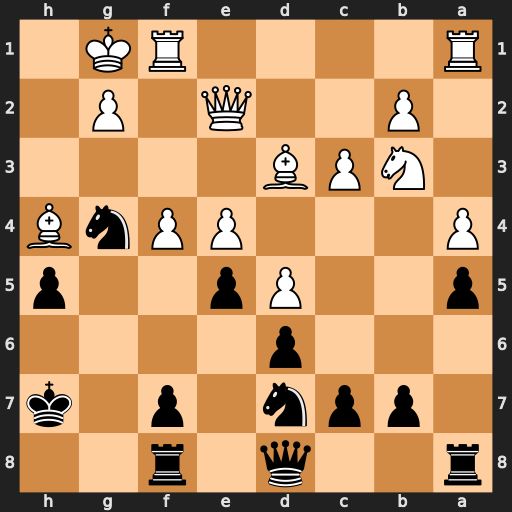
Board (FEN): r2q1r2/1ppn1p1k/3p4/p2Pp2p/P3PPnB/1NPB4/1P2Q1P1/R4RK1
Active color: b
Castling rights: -
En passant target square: -
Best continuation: Qxh4 g3 Qxg3+